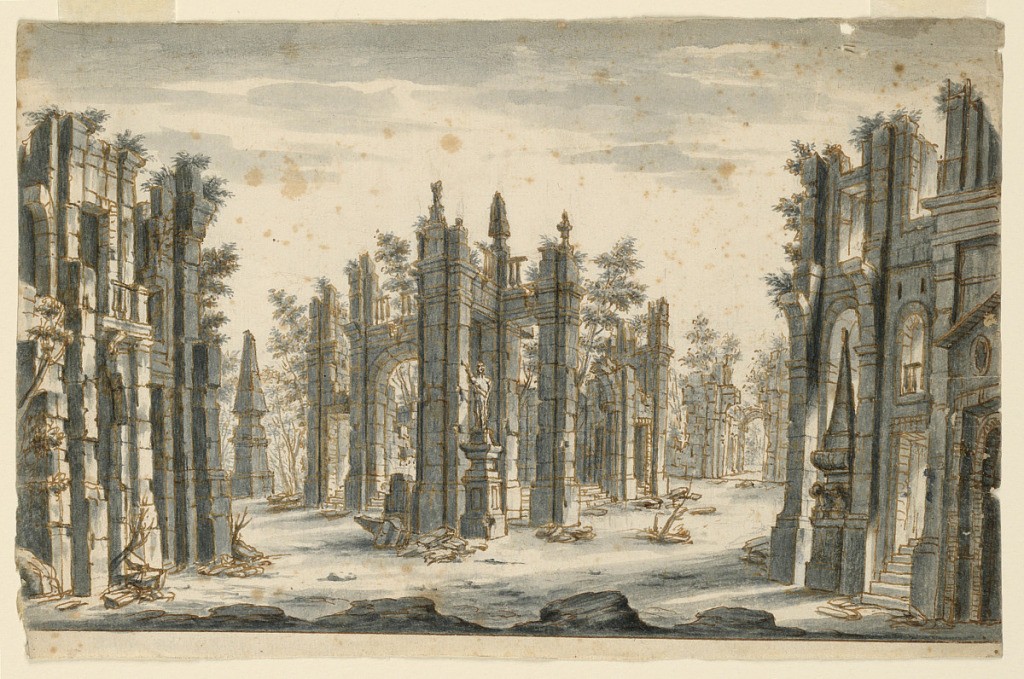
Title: Stage Design, Group of Ruined Buildings with Obelisks
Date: early 18th century
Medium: Pen and brown ink, brush and gray wash on laid paper; verso: pen and brown ink
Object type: Drawing
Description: Horizontal rectangle. Ruins of antique buildings in center, right, and left, with two wide paths between leading toward the background. Figural sculpture on plinth in center, obelisks at left and right.